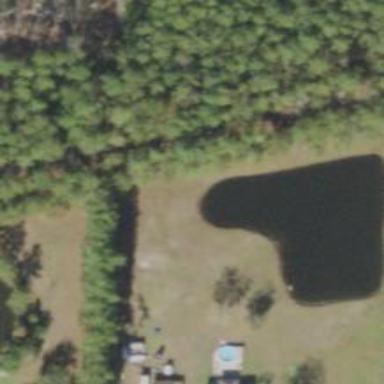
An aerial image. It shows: Pond with natural water.